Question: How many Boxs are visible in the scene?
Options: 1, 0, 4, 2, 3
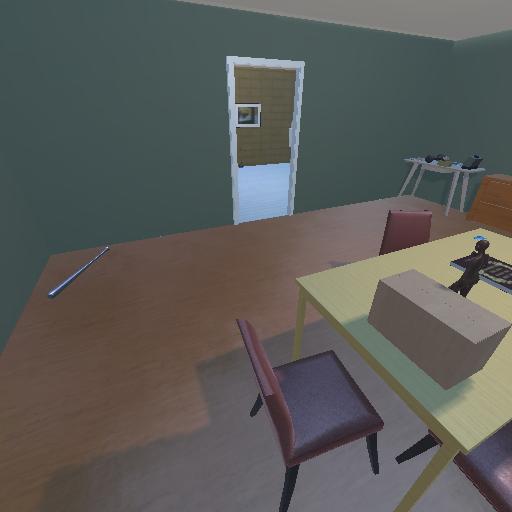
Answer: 1